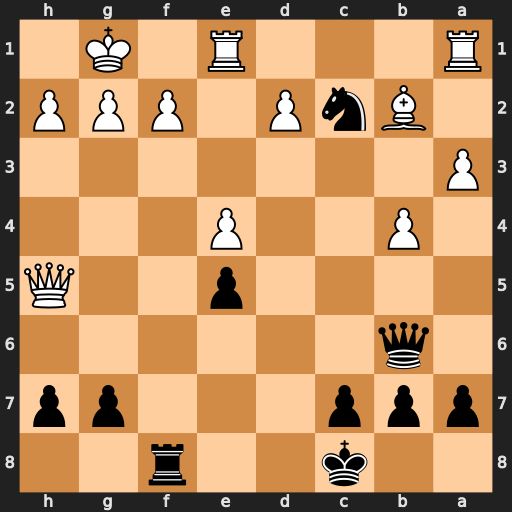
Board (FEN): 2k2r2/ppp3pp/1q6/4p2Q/1P2P3/P7/1BnP1PPP/R3R1K1
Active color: b
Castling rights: -
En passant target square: -
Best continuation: Qxf2+ Kh1 Nxe1 Qg4+ Kb8